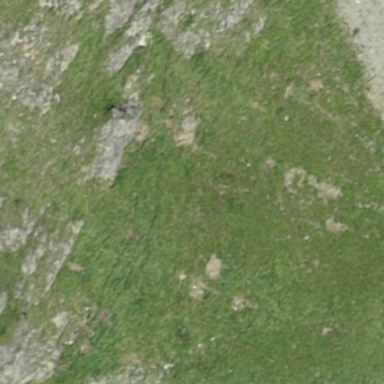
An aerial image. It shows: Vast expanse of grassland.